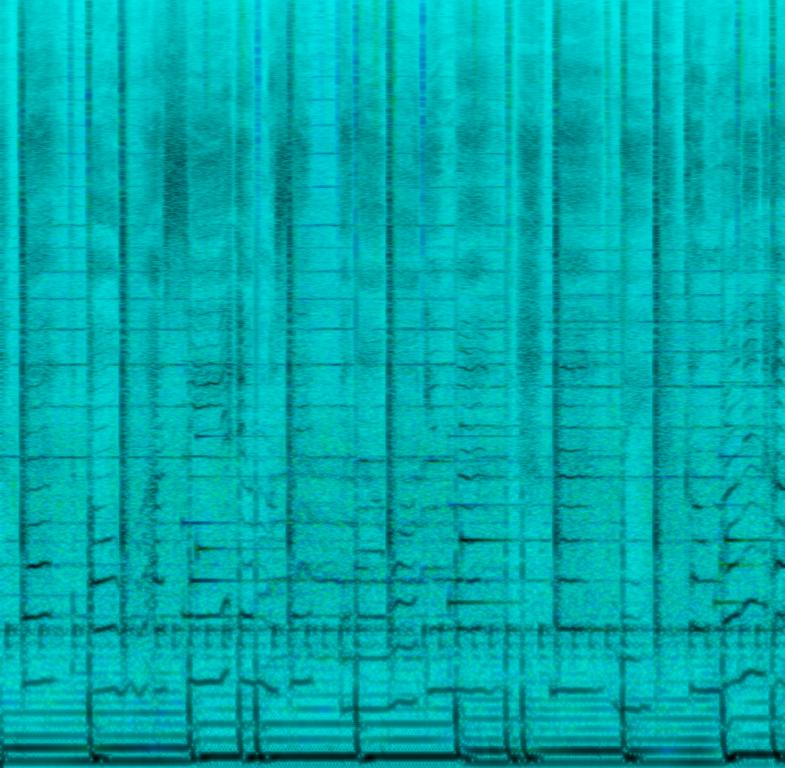
The Pop song features a soft female vocal singing over sustained pulsating synth lead, mellow piano melody, sustained synth brass, punchy kick, claps. tinny wide hi hats and high pitched female vocal melody. It sounds emotional, sad, passionate and like something you would hear on a radio.